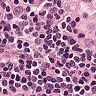
Metastatic tissue present: no